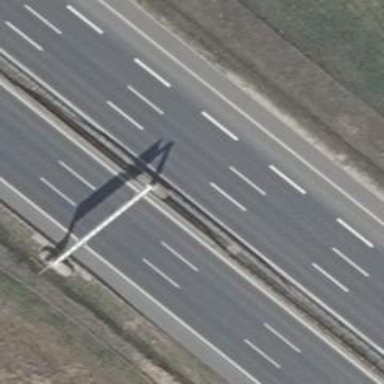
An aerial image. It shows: Gantry structure.